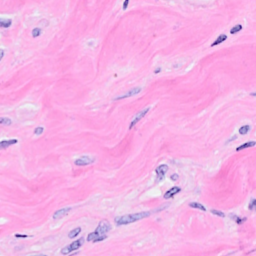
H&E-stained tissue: Breast